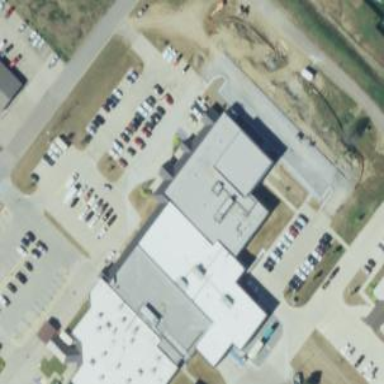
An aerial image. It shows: Clinic building.